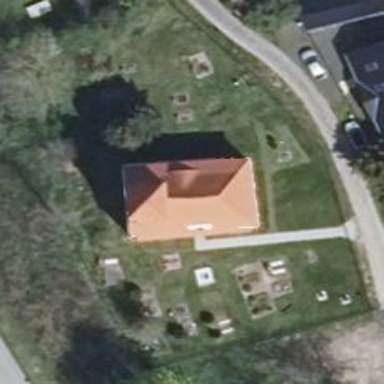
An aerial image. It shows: Graveyard.